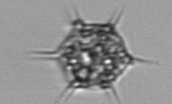
Label: Dictyocha